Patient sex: F
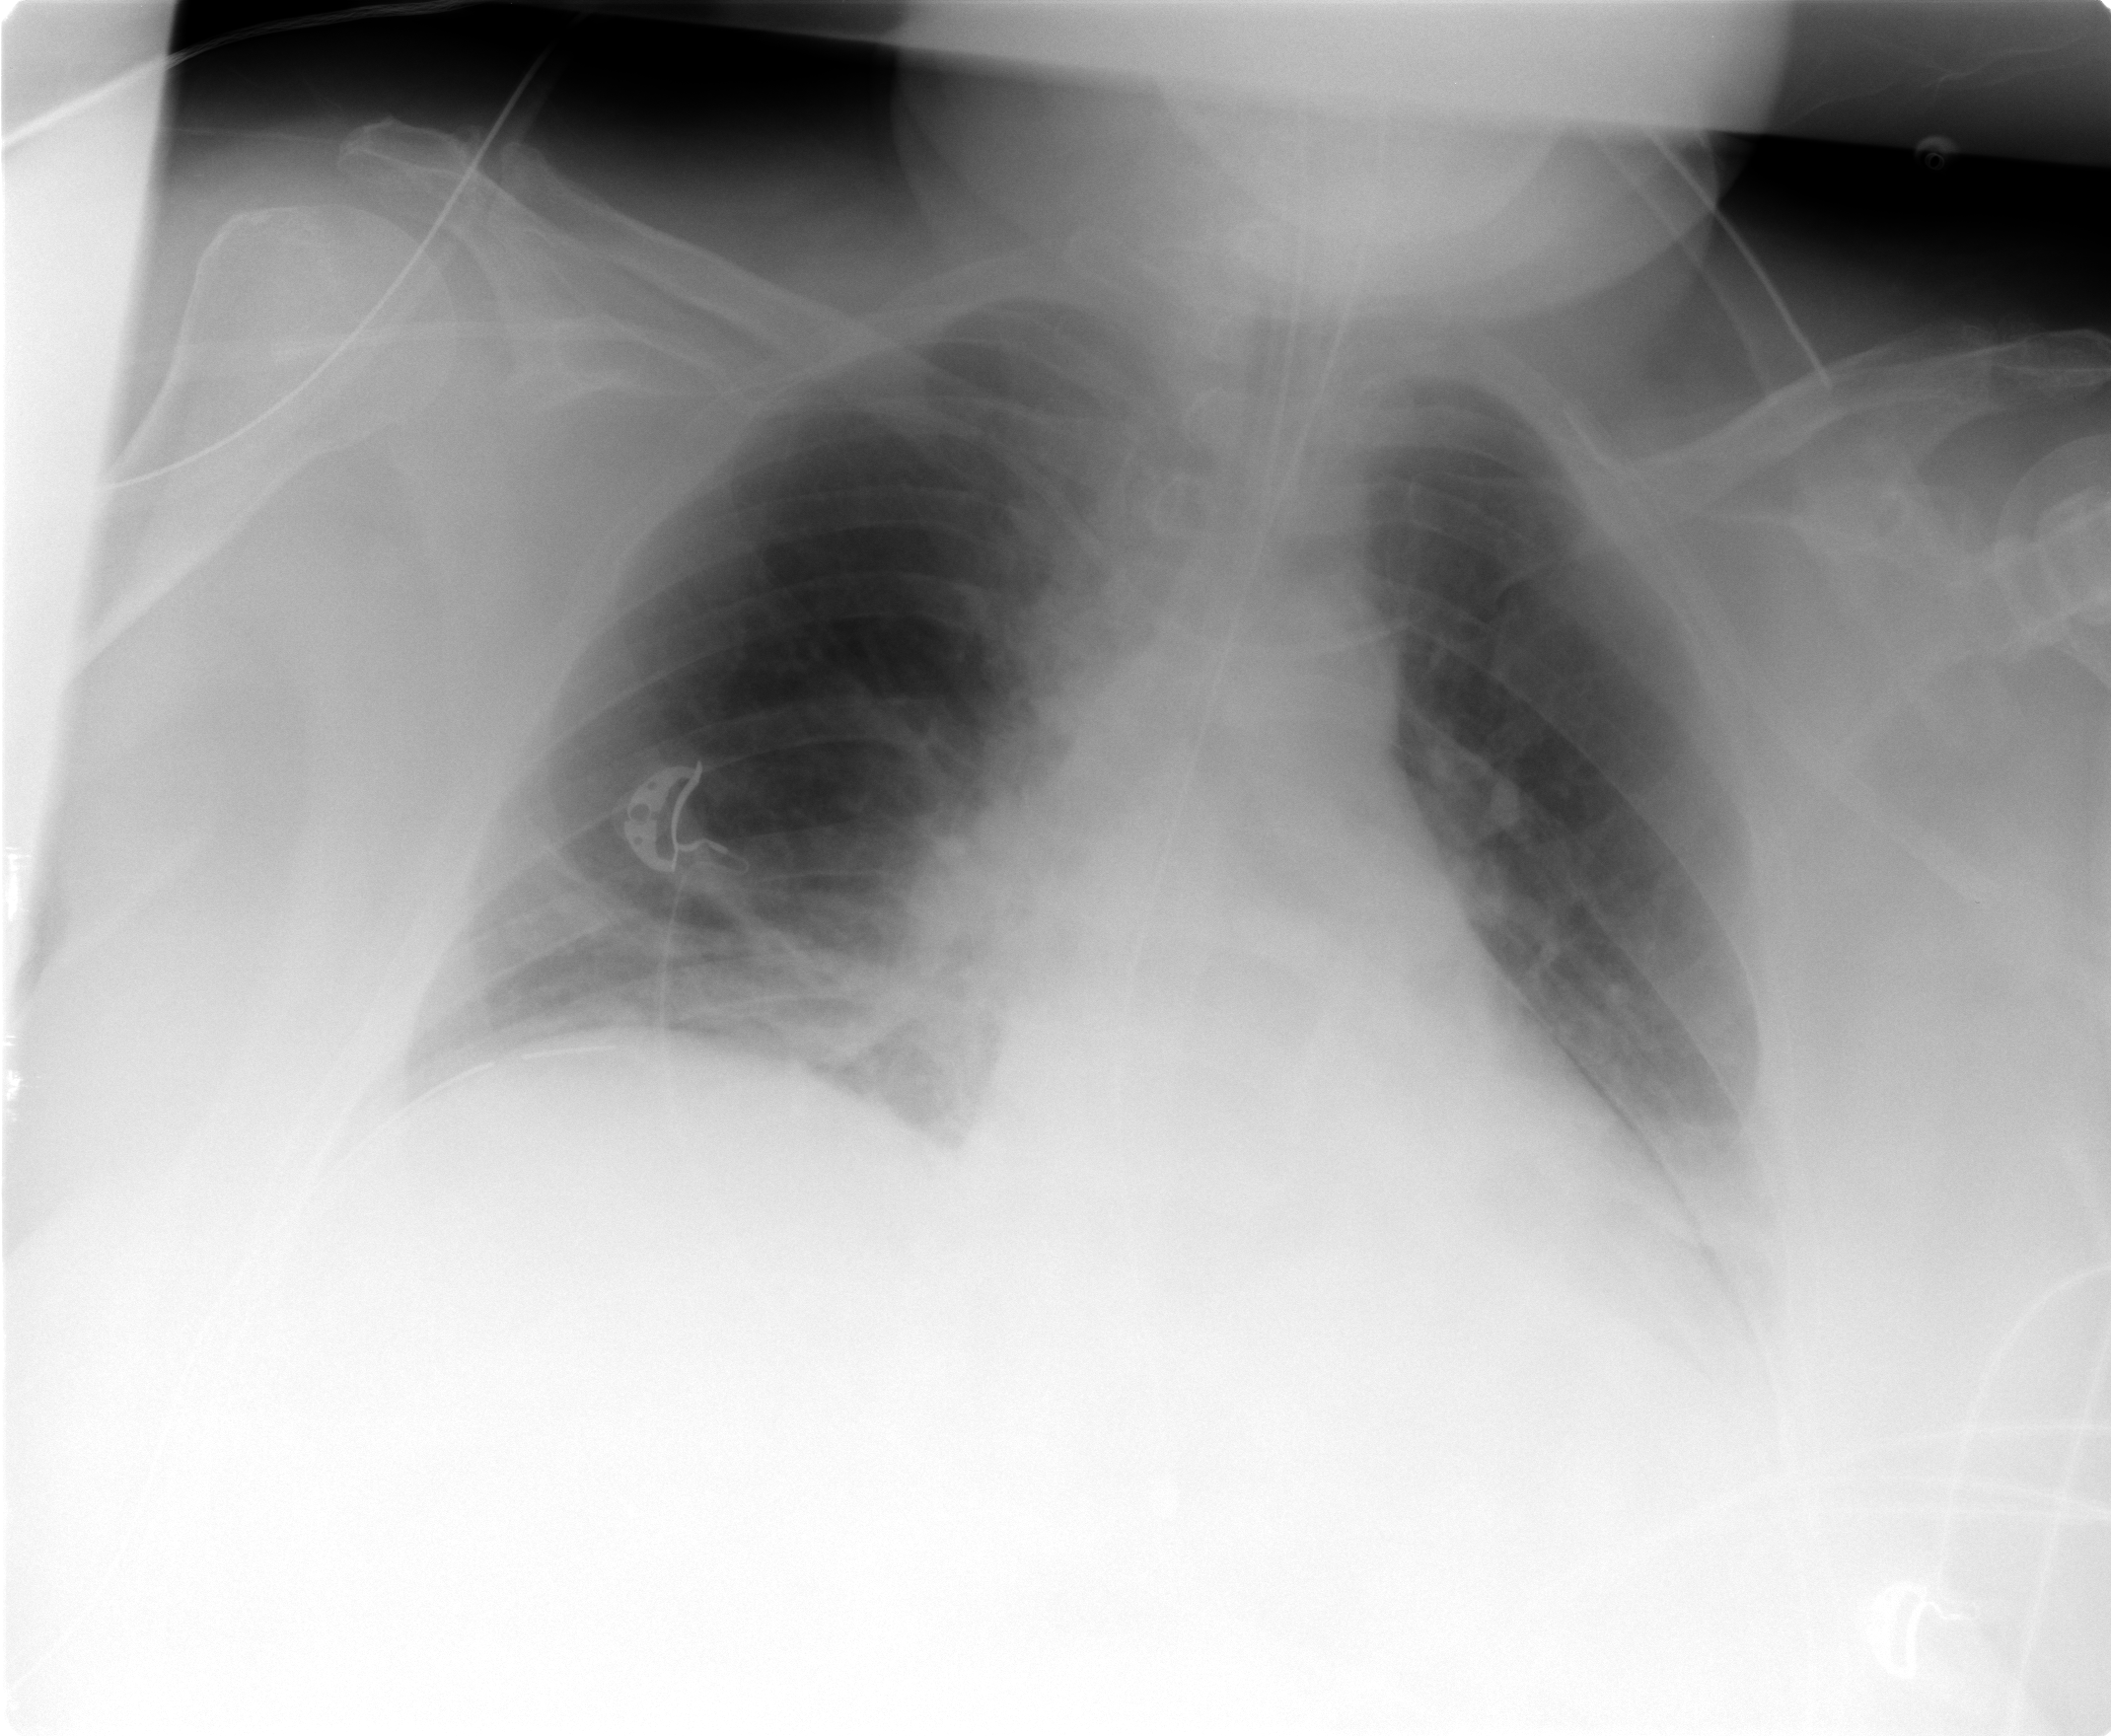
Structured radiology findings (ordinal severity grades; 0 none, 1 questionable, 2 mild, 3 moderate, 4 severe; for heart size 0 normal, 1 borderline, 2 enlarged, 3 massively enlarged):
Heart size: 2
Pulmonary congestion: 2
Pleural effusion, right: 0
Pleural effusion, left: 2
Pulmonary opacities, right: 0
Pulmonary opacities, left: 0
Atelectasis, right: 2
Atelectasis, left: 2